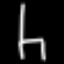
Label: chair